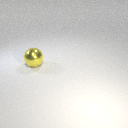
large yellow metal sphere